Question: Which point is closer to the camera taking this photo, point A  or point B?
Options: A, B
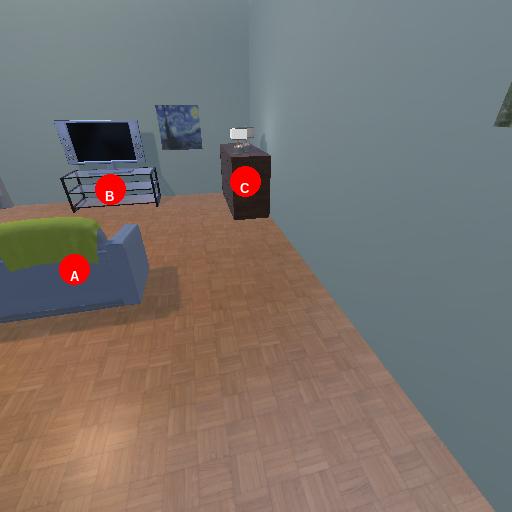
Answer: A